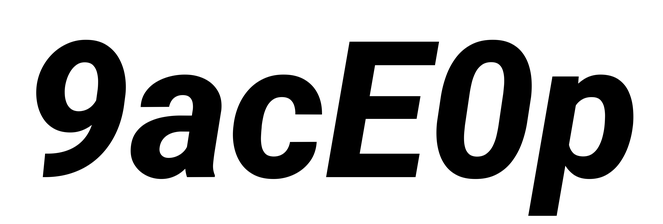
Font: Roboto-Italic_ExtraBold_Italic